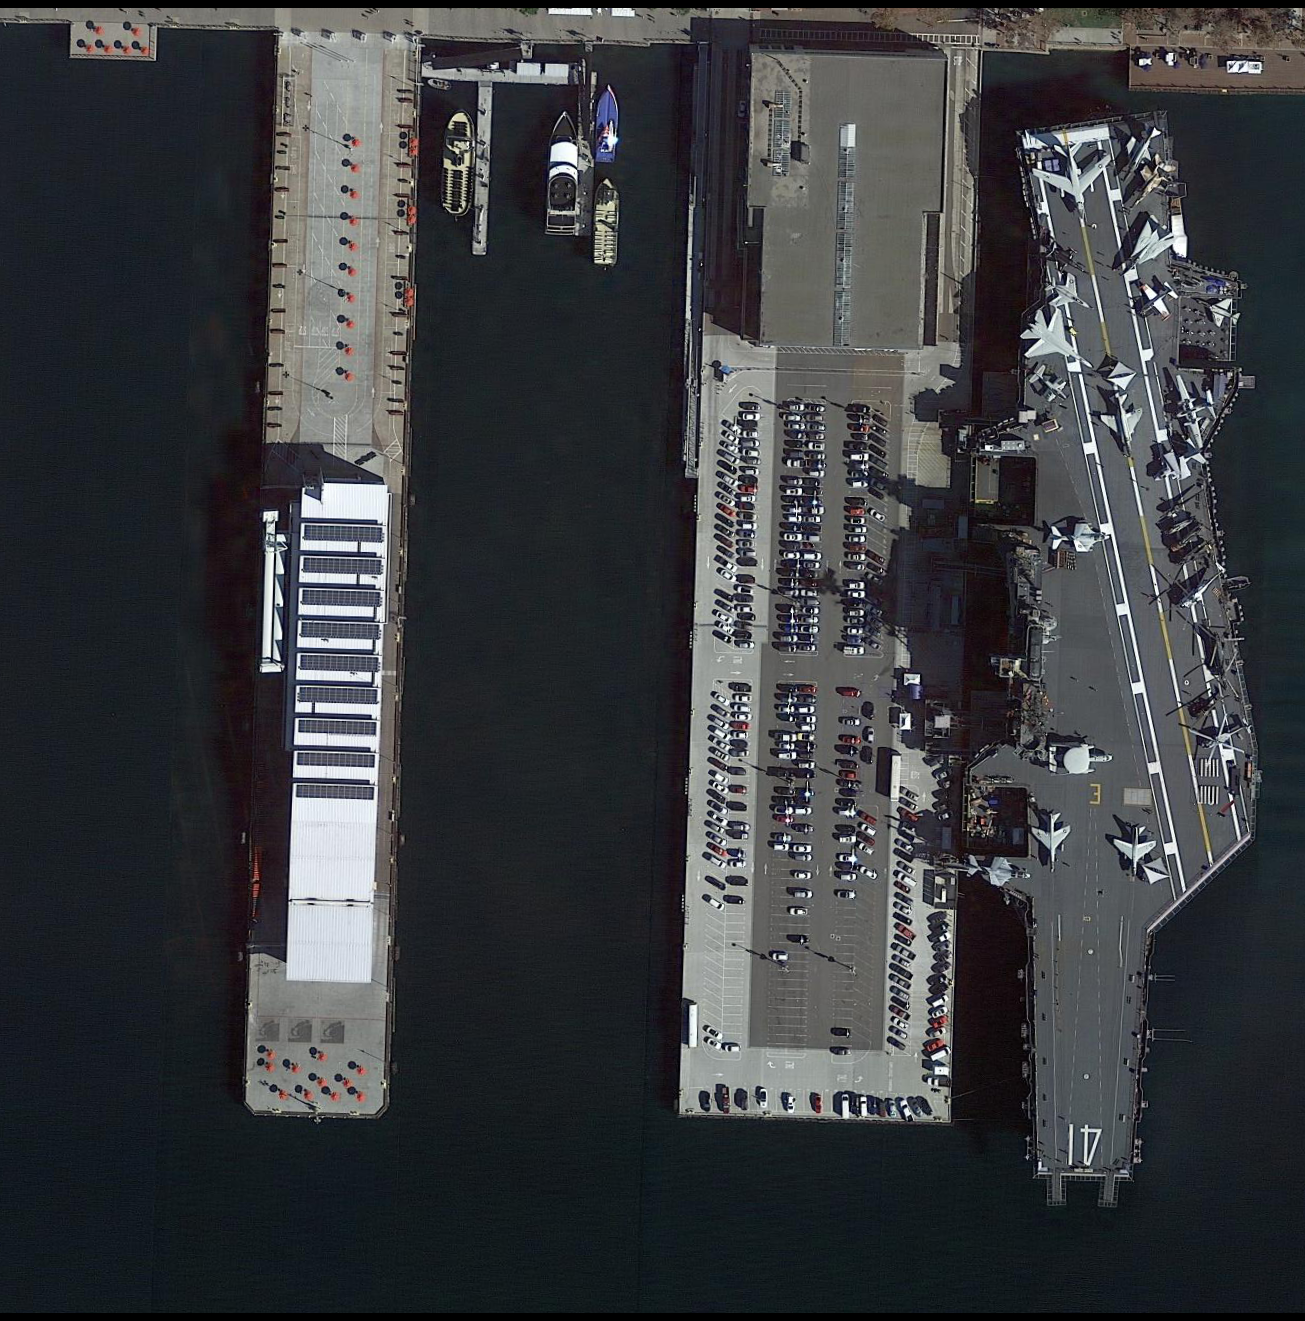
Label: Midway-class_aircraft_carrier